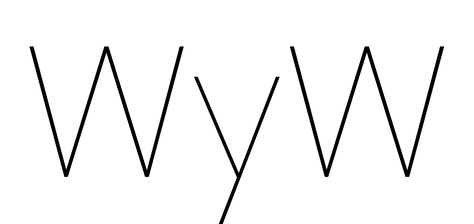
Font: Poppins-Thin